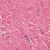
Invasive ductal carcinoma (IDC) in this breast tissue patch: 0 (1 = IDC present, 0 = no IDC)